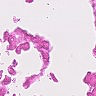
Metastatic tissue present: no